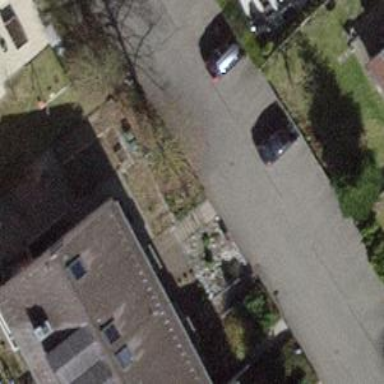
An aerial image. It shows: House with tile roof.